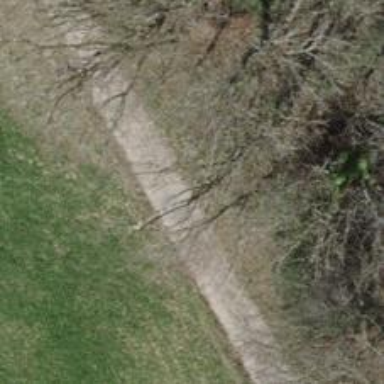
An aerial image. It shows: Bench.